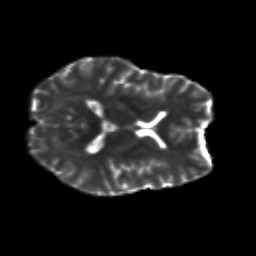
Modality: T2w
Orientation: axial
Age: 32
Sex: male
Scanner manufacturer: siemens
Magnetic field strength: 3 T
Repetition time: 8.8 s
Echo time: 0.085 s